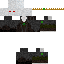
A male skeleton skin with dark skin, wearing brown helmet dressed in a green hoodie and brown pants, featuring a closed mouth.